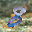
Label: 8